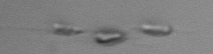
Label: Dinobryon